Interaction volume radius: 5 \u00c5
Interaction volume height: 10 \u00c5
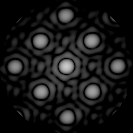
Disorder parameter: 0.05866